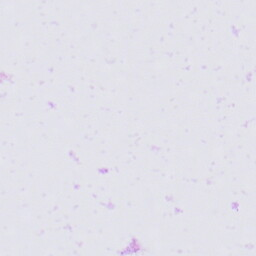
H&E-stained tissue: Prostate